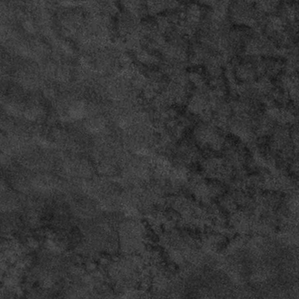
Label: frost